Question:
I have created a table containing header rows, header columns, column ids and row ids (the above picture is a very simple example of the table structure), and have used some methods of a specific class to convert the table to weighted flat cross-tab and pivot cross tab, etc. Now what I'm looking for is to test if the values in the table are float , so I've developed a unittest test suite. I have used Table.values(), or Table.iteritems(), but these two methods iterate over all the Table including the headers and ids which are all strings , therefor the test is failed. Does anyone have a better solution to iterate only the values of the table regardless of the labels in the table?
'''
row_ids=['g','p']
col_ids=['r','c']
values = { ('g','r'): 0.75, ('g','c'): 0.25, ('p','r'): 0.5, ('p','c'): 0.5, }
header_row = { 'id':'forme', 'type':'string' }
header_col = { 'id':'taille', 'type': 'string', }
'''
What I'm looking for is to only read the values in the values dictionary, but with values() and items() the output is a tuple of key and value. That's why the test is failed.
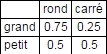
Answer: I think you mean you want to do this:
'''
for k, v in values.iteritems():
if k: # if k has a value indicating this is a header:
continue # skip it
if not isinstance(v, float):
print 'bad value: ', k, v
'''